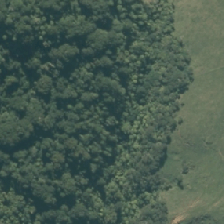
Land cover: broadleaved_indigenous_hardwood